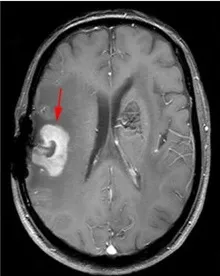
Brain MRI.
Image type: radiology (mri)